Question: Please forgive me if the title is not correct. I am still trying to understand how this works.
I have installed MySQL workbench and the MySQL server on my laptop. I have successfully created a database that store driver details, as per the picture.
I can access this info only one my laptop. However, I would also like to access this info from other PC's. I was thinking of having the main database in a secured room and then connecting about 3 additional PCs to the main database.
I have also written a simple c# script on Visual Studio that runs on my main laptop where the database is stored. This script just allows a user to enter his username and password and then displays the contains of the database (the table in the database) on a datagrid view. I have included the SQL injection code to prevent unwanted characters. This application also allows the user to insert, update, and delete info from the database provided the user that logs in has these privileges granted.
Now I would also like to run this application on the other 3 PC's, but obviously I have a problem. This problem is these PC's cannot access the main database. The main database user has privileges that allow him to alter the database but the other uses that are located in the access points to do not have this privilege. All they can do it enter their username and password and see the data from the database been displayed on the datagrid view.
So my question is how do I grant access to these other three PC's to access the main database?
MySQL Workbench and MySQL server is so far only installed on my laptop and not on the other 3 PC's.

<URL>
<URL>
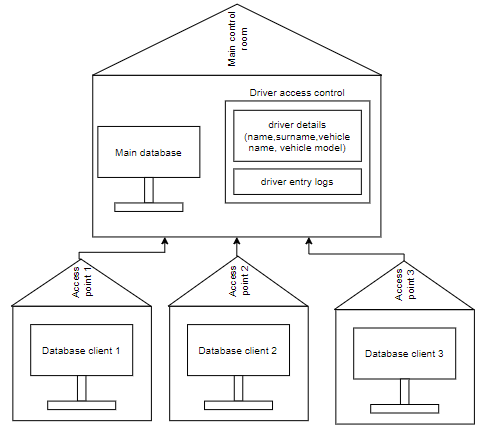
Answer: of database technology is to allow multiple clients to access the same server and share the same data. (Actually there's another point: the ability to handle vast amounts of data. But that's not your problem right now.)
Here's what you need to do.
1. Get MySQL server software set up on a server in your server room. Find out the hostname of that server.
2. Log in to that server using MySQL Workbench. It asks you for the hostname.
3. Use Workbench to migrate your data from your localhost MySQL server to the one in the server room. Workbench has decent features to help you do that.
4. Create a mysql account on the shared server that just has access to the database you just created. Keep in mind that MySQL users look like this: 'david'@'localhost' or 'david'@'*' or 'mickey'@'*.animation.disney.com'. That is, they specify both the username and the machine the user runs on.
5. Change your C# connection string to mention the shared server's hostname and the account you just created.
'''
myConnectionString = "server=shared.example.com;uid=root;pwd=12345;database=test";
'''
Somehow tell the other users of your app to use this connection string.
There's another, simpler but less robust, way to do all this. Make sure your laptop has its own hostname. I dunno, 'david.example.com' maybe? Ask your local LAN or VPN administrator. Or just use your laptop's IP address in place of a hostname. Then put that hostname into your connection string. Then other users of your application can hit the MySQL server on your laptop. But, if you switch off your laptop and take it home they'll lose access.